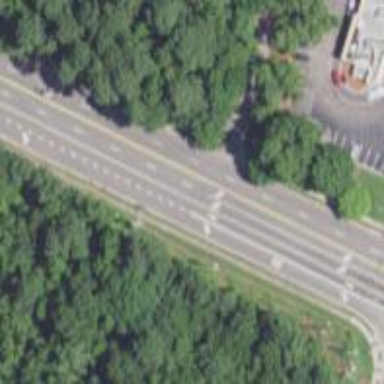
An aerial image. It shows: Unmarked road crossing.